Field crop: maize
Growth stage: 2
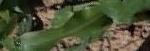
Species: maize